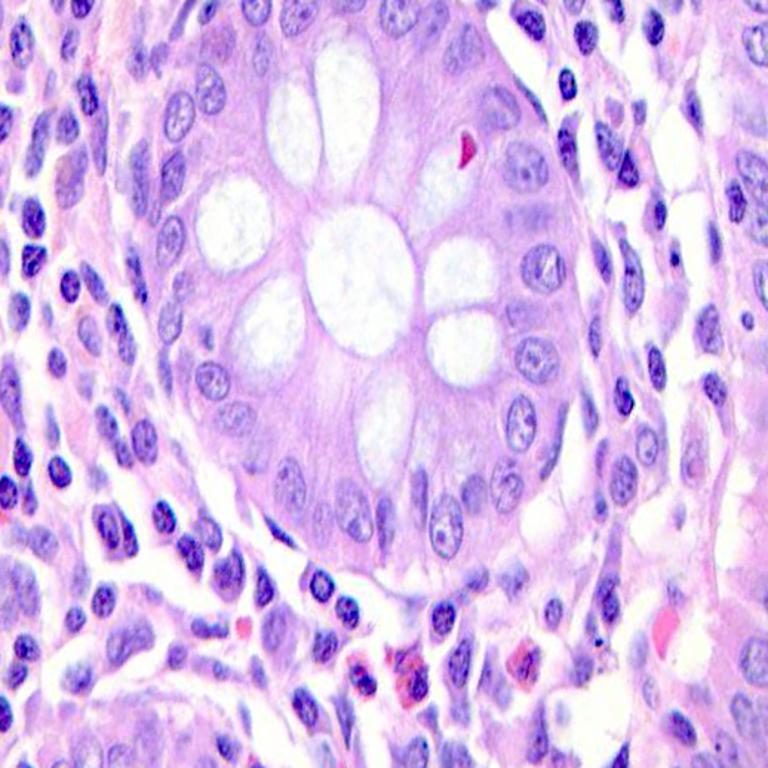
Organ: colon
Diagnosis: benign